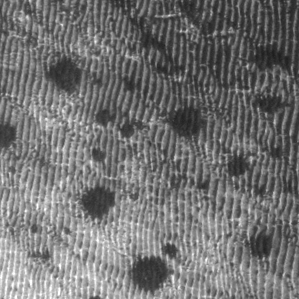
Label: frost